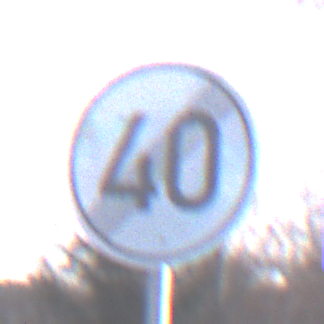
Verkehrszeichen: EndeGeschwindigkeit40
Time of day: MorningAfternoon
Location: Outdoor (Nature)
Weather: PartlyCloudy
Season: NotSpecified
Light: Natural